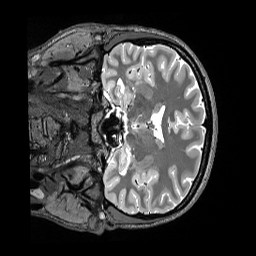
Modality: T2w
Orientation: coronal
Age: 24
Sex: male
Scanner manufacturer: siemens
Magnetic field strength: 3 T
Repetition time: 3.2 s
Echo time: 0.564 s